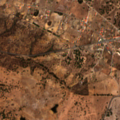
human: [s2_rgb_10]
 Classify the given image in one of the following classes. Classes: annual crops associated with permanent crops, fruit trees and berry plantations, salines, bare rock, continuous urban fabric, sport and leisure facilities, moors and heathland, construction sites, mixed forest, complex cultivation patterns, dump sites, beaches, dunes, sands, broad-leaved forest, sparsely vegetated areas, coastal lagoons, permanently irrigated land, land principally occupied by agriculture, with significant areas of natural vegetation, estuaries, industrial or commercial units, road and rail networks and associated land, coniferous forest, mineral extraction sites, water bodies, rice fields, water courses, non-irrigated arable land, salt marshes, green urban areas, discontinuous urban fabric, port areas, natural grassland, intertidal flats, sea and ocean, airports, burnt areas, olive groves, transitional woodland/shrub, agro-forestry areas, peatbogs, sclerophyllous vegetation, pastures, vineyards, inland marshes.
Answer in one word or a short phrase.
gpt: complex cultivation patterns, agro-forestry areas, broad-leaved forest, transitional woodland/shrub